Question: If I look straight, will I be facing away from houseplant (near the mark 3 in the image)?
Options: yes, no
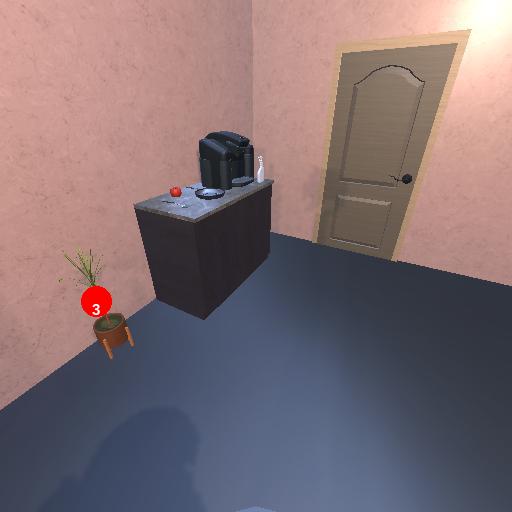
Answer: yes